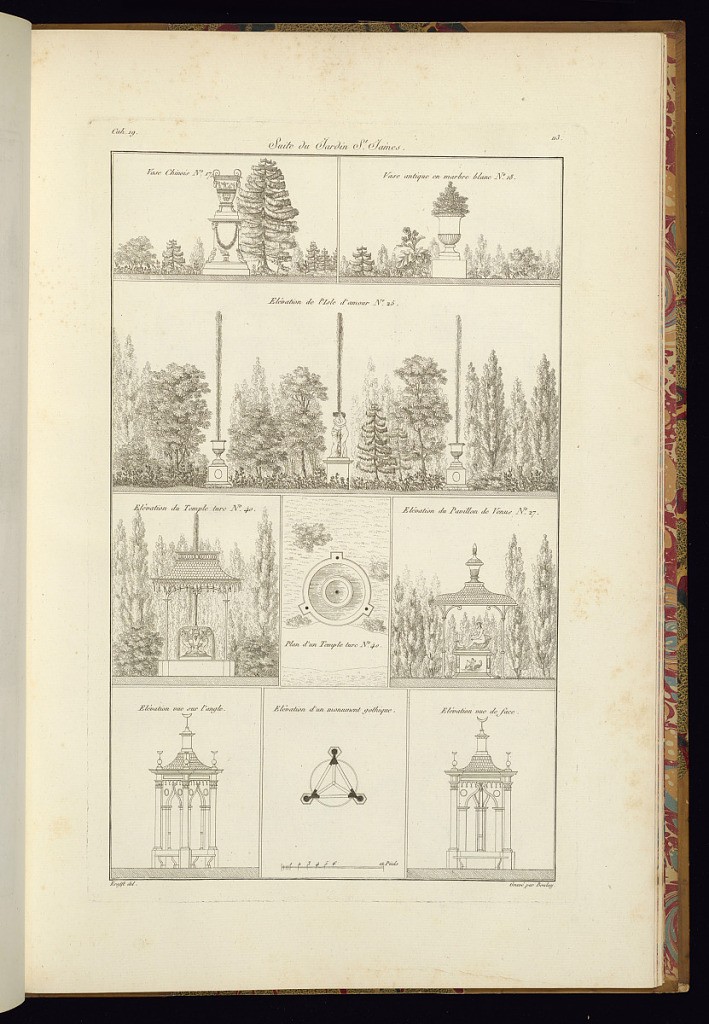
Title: Suite du Jardin St. James
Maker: Jean-Charles Krafft, French, 1764 - 1833
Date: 1812
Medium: Etching and engraving on paper
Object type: Print
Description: An architectural print illustrating various garden vases, fountains, pavilions, and monuments with elevation and plan views, featuring Turkish, Empire, and Gothic motifs and ornament. The plate is titled, signed, and numbered.